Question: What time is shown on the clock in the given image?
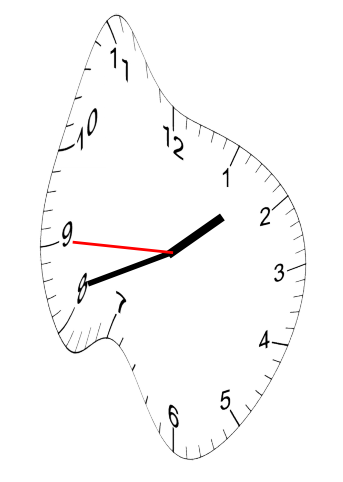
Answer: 01:41:45